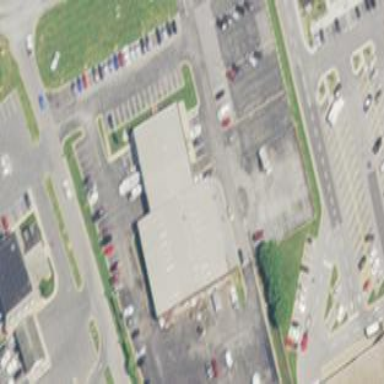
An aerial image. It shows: Building that houses car shop.